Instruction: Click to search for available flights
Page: home
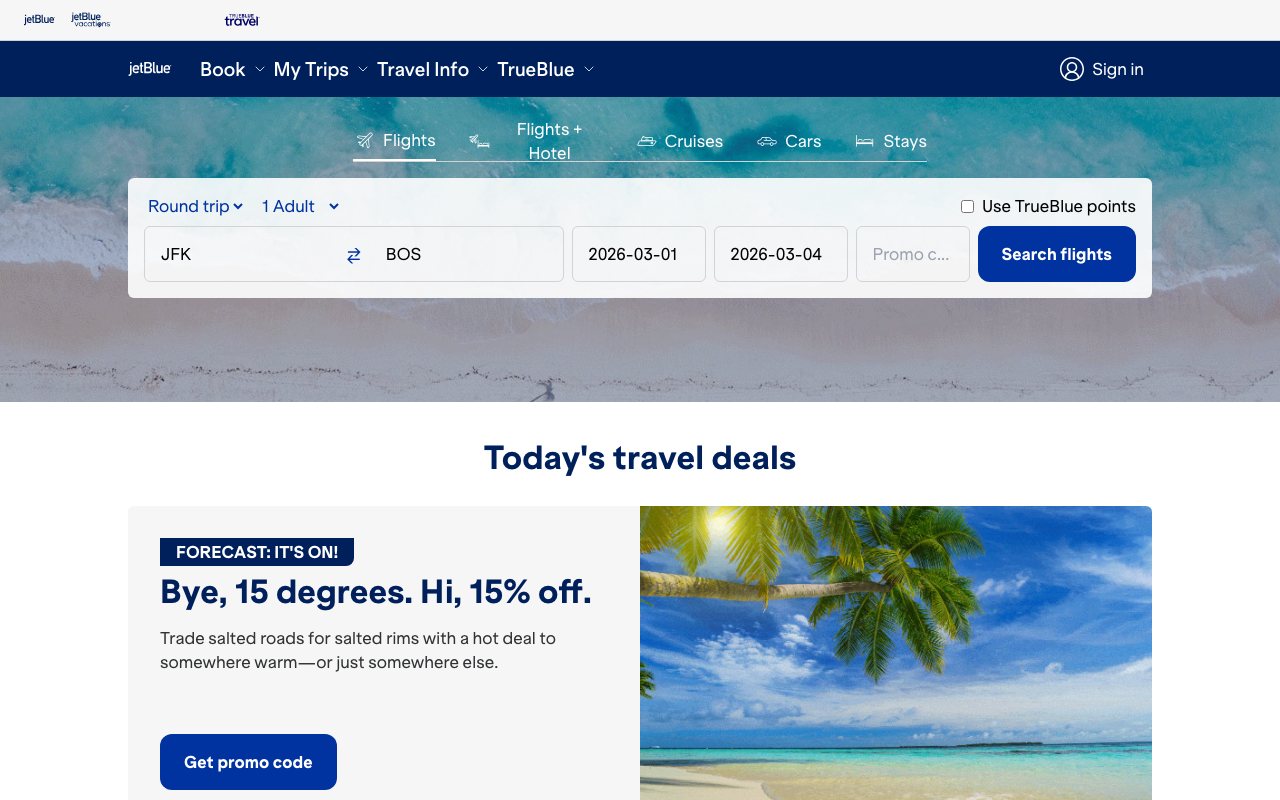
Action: click